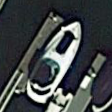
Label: civil